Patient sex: M
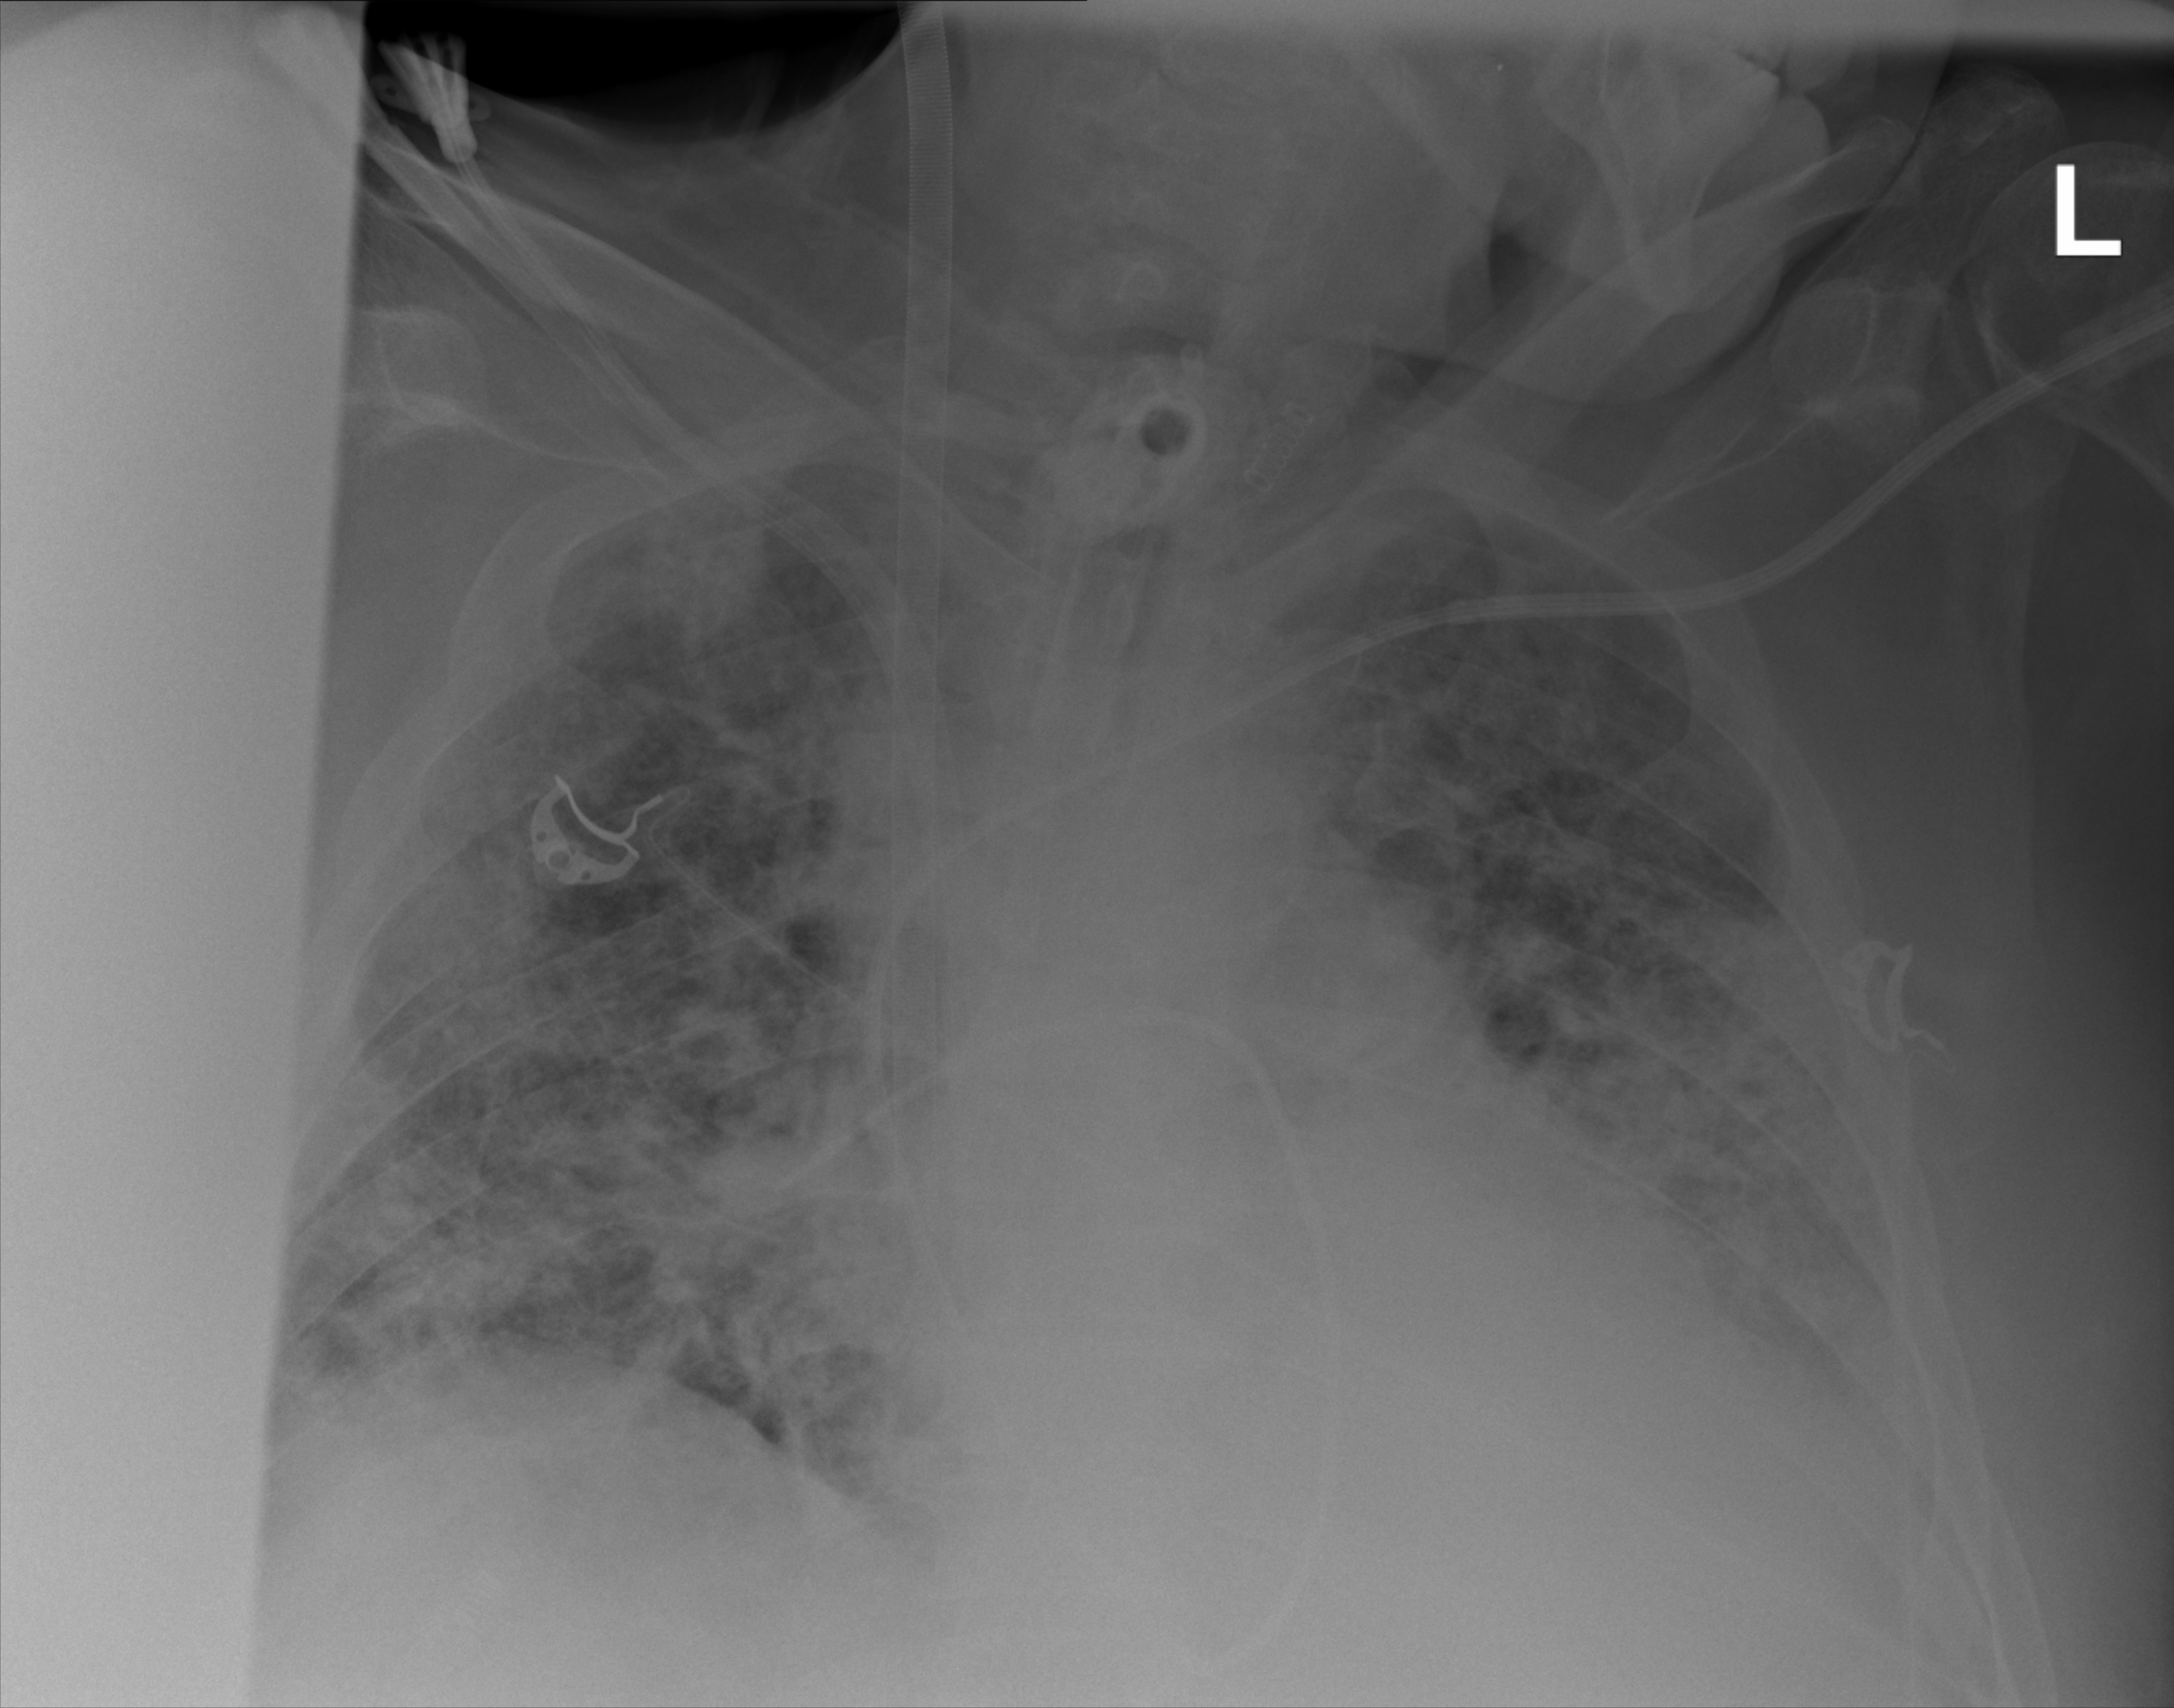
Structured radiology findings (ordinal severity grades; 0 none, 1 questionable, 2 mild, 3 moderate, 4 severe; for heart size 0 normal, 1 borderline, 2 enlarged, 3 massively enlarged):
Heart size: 2
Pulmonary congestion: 3
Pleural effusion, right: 2
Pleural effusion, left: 3
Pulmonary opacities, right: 4
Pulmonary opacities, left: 4
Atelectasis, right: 3
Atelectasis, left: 3